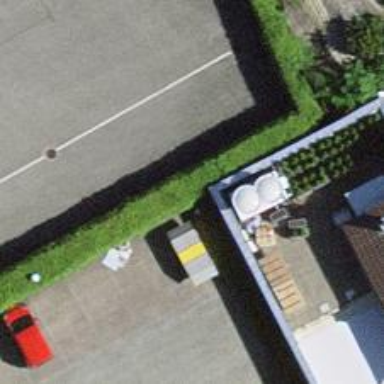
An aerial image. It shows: Hedge barrier.